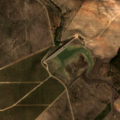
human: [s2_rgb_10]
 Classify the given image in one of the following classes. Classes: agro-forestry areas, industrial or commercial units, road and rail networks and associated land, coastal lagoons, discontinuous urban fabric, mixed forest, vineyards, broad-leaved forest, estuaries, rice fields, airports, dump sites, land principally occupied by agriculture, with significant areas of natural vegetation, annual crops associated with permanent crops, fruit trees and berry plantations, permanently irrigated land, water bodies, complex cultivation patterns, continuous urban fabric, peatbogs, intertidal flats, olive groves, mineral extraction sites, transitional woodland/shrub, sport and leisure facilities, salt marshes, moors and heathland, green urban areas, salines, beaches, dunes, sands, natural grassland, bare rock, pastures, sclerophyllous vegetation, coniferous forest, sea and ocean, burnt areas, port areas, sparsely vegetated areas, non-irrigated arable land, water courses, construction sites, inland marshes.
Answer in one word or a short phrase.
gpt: non-irrigated arable land, olive groves, transitional woodland/shrub, water bodies